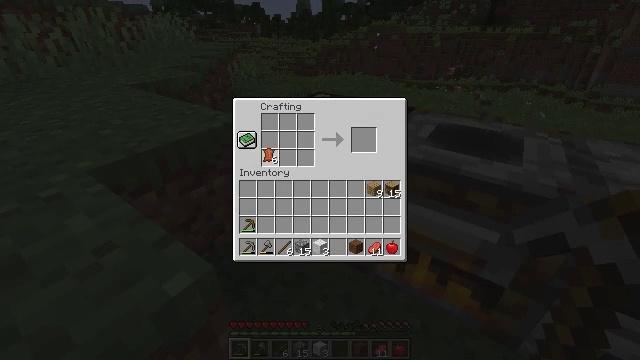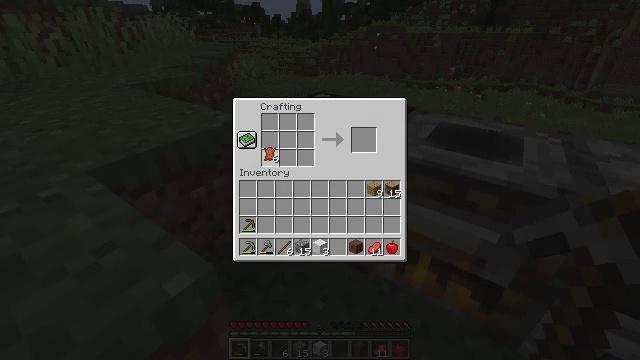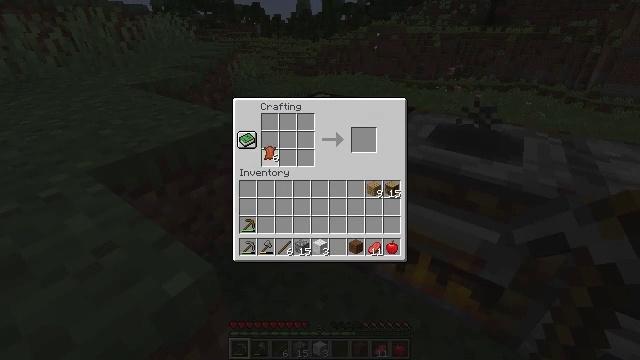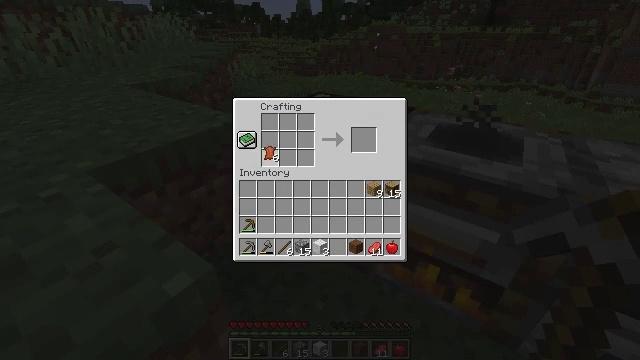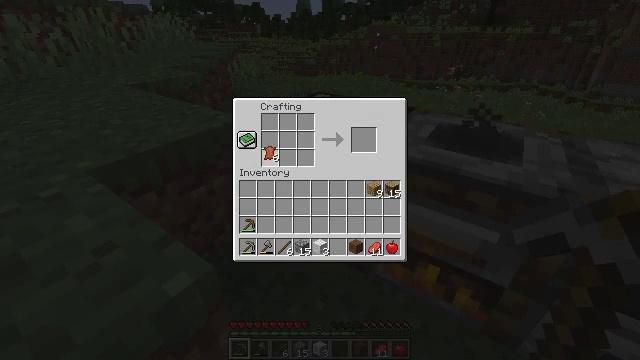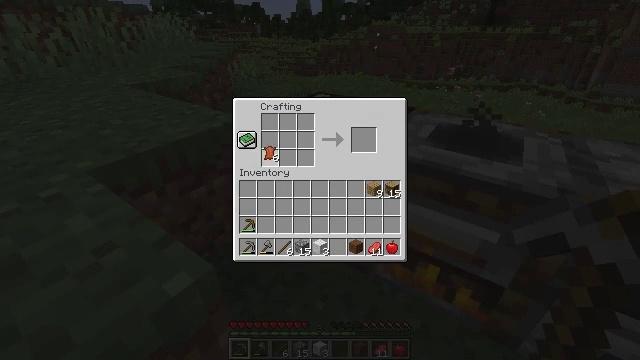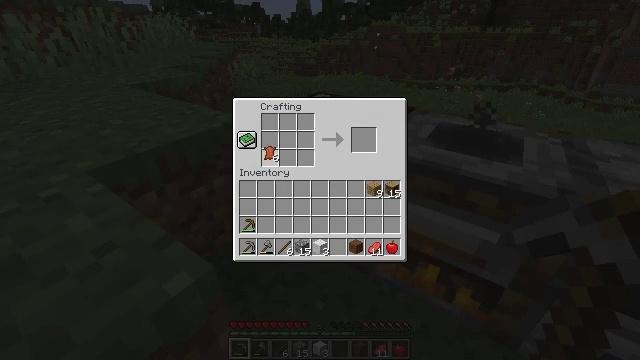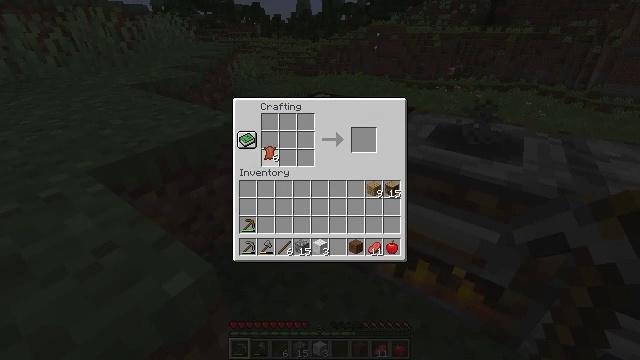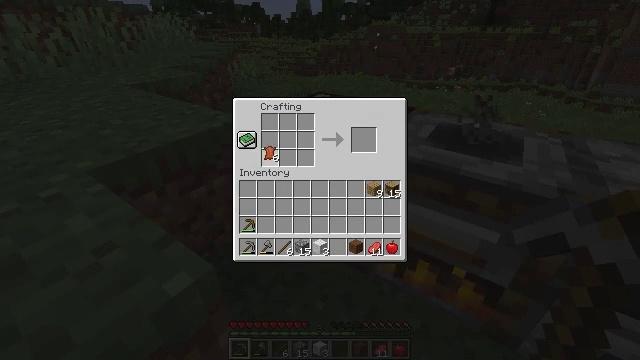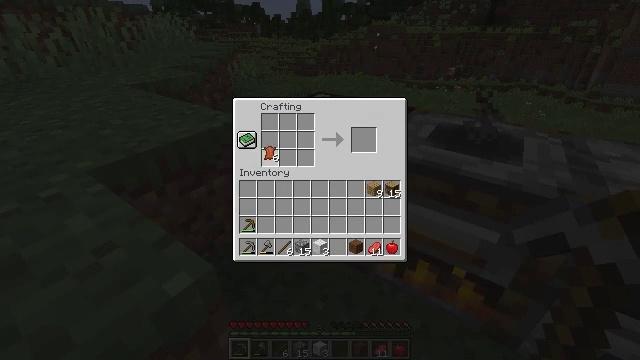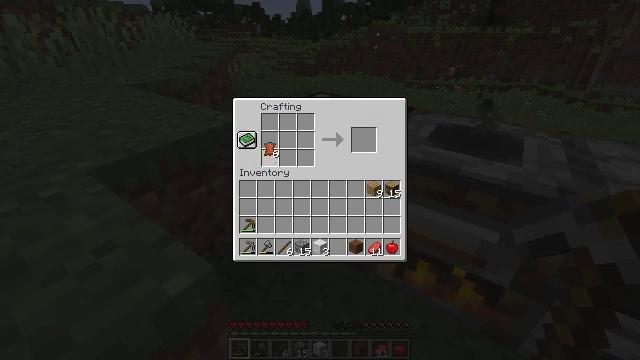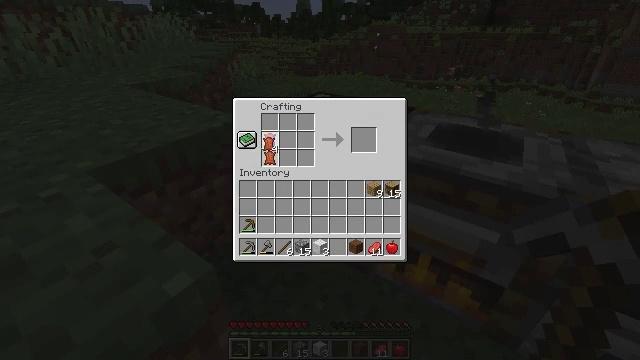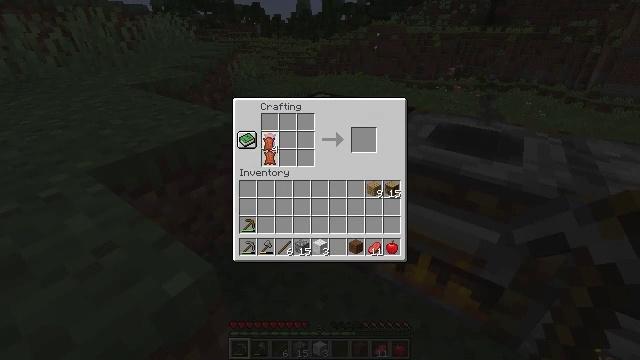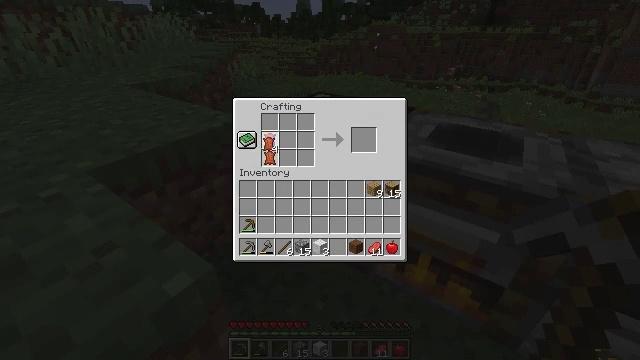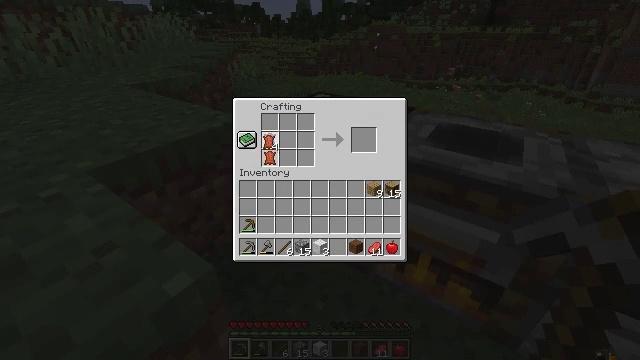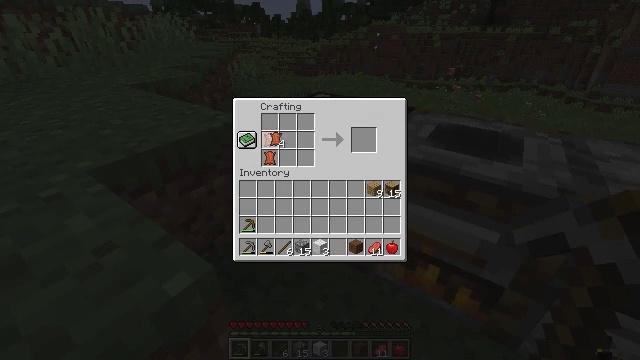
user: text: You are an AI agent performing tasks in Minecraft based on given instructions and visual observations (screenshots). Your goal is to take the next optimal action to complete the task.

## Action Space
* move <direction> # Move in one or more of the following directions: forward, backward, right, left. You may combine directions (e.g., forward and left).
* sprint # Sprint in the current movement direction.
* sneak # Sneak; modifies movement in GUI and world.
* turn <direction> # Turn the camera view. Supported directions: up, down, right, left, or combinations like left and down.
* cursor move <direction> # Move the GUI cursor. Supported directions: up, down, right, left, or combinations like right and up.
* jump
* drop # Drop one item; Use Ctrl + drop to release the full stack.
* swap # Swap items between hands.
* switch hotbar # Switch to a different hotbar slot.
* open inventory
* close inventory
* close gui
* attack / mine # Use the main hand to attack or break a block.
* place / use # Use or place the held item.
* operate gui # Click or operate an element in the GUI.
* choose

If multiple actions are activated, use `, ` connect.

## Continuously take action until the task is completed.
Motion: motion action
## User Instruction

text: Open the crafting table to craft leather boots.
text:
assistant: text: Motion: no_op
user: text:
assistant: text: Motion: no_op
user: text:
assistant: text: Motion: choose
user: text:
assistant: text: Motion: choose
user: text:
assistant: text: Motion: choose
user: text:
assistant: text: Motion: choose
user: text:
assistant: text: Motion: choose
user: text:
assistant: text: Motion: choose
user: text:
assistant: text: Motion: choose
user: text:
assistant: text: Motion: choose
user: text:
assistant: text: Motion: choose
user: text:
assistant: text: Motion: choose
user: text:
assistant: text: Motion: choose
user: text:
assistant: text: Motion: choose
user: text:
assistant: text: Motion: cursor move right
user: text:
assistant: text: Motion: cursor move right
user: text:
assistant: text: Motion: no_op
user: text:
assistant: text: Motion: no_op
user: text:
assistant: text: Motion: no_op
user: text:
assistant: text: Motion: no_op
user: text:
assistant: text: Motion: no_op
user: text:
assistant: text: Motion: no_op
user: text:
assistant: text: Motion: no_op
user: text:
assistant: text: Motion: choose
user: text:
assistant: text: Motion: choose
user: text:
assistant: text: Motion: choose
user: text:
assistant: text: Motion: choose
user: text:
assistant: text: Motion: choose
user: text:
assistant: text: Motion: choose
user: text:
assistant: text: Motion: no_op